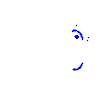
Particle: kaon